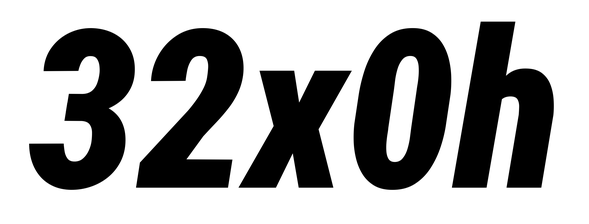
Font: Roboto-Italic_Condensed_Black_Italic